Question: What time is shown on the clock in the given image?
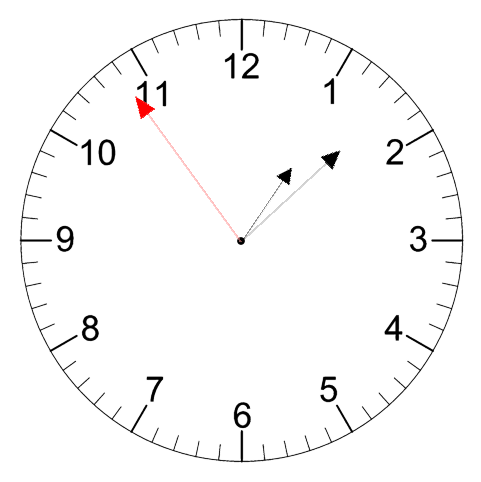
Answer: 01:07:54